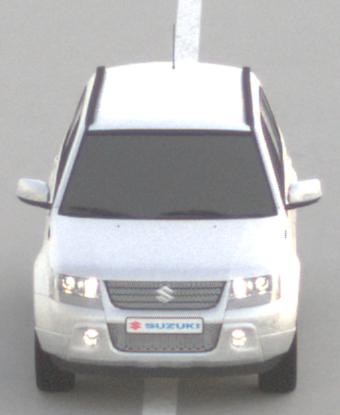
Make: Suzuki
Model: Grand Vitara
Detailed model: Gen. 1 JT
Model produced from: 2009
Model produced until: 2012
Doors: 5
Color: white
Road condition: dry road
Daytime: sunrise or sunset
Contrast: low contrast